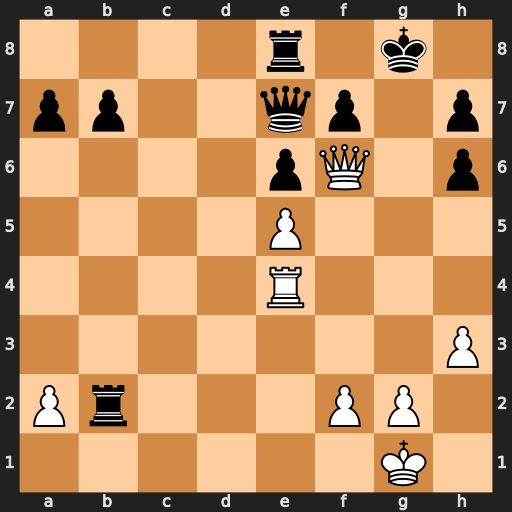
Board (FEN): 4r1k1/pp2qp1p/4pQ1p/4P3/4R3/7P/Pr3PP1/6K1
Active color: w
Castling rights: -
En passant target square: -
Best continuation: Rg4+ Kf8 Qxh6#